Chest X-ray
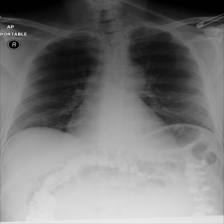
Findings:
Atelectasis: negative
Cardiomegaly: negative
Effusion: negative
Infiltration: negative
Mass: negative
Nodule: negative
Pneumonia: negative
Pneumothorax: negative
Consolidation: negative
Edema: negative
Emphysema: negative
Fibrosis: negative
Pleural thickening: negative
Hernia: negative